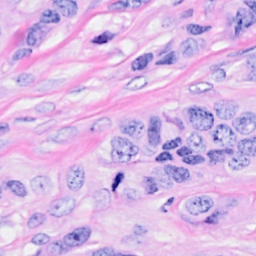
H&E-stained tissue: Breast